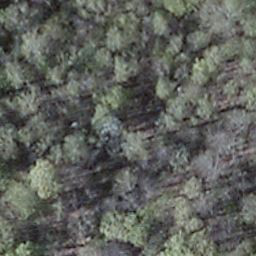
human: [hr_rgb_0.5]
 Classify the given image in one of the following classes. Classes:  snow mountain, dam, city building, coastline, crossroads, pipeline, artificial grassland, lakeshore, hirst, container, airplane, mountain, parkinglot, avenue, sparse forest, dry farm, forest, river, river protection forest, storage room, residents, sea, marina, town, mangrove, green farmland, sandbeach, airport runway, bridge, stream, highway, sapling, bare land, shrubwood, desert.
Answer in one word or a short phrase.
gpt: shrubwood